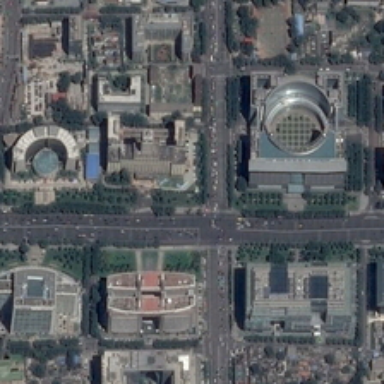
Tall buildings are on both sides of the road .